Question: Generate the following two result sets:
Query an alphabetically ordered list of all names in OCCUPATIONS, immediately followed by the first letter of each profession as a parenthetical (i.e.: enclosed in parentheses). For example: AnActorName(A), ADoctorName(D), AProfessorName(P), and ASingerName(S).
Query the number of ocurrences of each occupation in OCCUPATIONS. Sort the occurrences in ascending order, and output them in the following format:
'There are total [occupation_count] [occupation]s.'
Table Name: Occupations
Total Columns: Two = 'Name' and 'Occupation', demo table is shown below:

'''
Ashely(P)
Christeen(P)
Jane(A)
Jenny(D)
Julia(A)
Ketty(P)
Maria(A)
Meera(S)
Priya(S)
Samantha(D)
There are total 2 doctors.
There are total 2 singers.
There are total 3 actors.
There are total 3 professors.
'''
'''
(SELECT NAME, '(', SUBSTRING(OCCUPATION, 1, 1), ')'
FROM OCCUPATIONS ORDER BY NAME)
UNION ALL
(SELECT COUNT(*) FROM OCCUPATIONS GROUP BY OCCUPATION ORDER BY ASEC);
'''
'''
ERROR 1222 (21000) at line 1:
The used SELECT statements have a different number of columns
'''
Thank You!
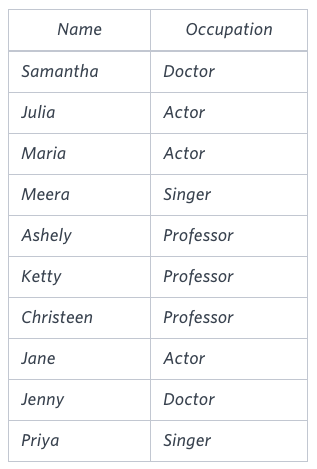
Answer: Sometimes on HackerRank concat functon will give an error. You can use || to seperate in the same way.
So if the code below doesnt work for you:
'''
(
SELECT CONCAT(NAME, '(', SUBSTRING(OCCUPATION, 1, 1), ')') as THETEXT, '1' as SELECTNUMBER
FROM OCCUPATIONS
)
UNION ALL
(
SELECT CONCAT('There are total ', COUNT(*),' ', OCCUPATION, (IF (COUNT(*) > 1, 's',''))) as THETEXT, '2' as SELECTNUMBER
FROM OCCUPATIONS GROUP BY OCCUPATION
)
ORDER BY SELECTNUMBER ASC, THETEXT ASC;
'''
TRY THIS INSTEAD!
SELECT name || '(' || UPPER(SUBSTR(occupation, 1, 1)) || ')' FROM occupations ORDER BY name;
SELECT 'There are a total of' || ' ' || COUNT(occupation) || ' ' || LOWER(occupation) || 's' || '.' FROM occupations GROUP BY occupation ORDER BY COUNT(occupation) ASC;